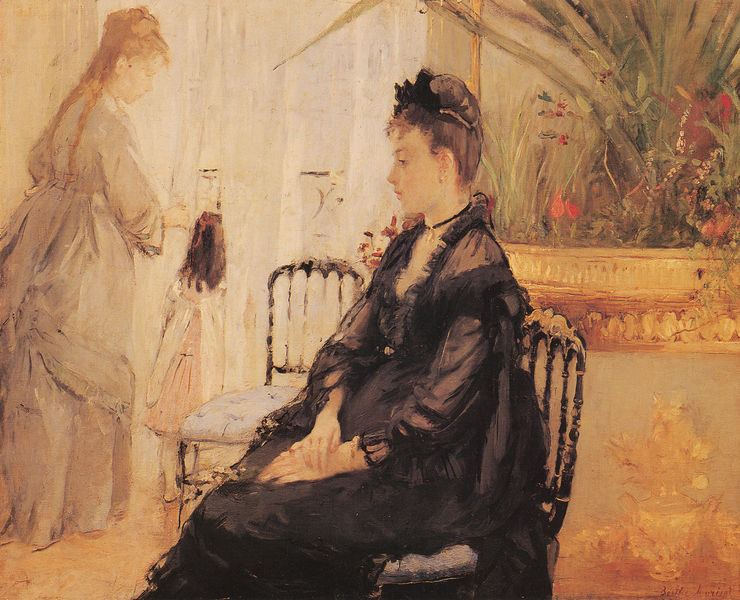
Titel: Interieur
Künstler: Berthe Morisot
Institution: Privatsammlung
Schlagwörter: blau, dunkel, gemälde, schatten, weiß, aquarell, frauen, gelb, grün, impressionismus, mädchen, ocker, sitzen, ausschnitt, blume, blumen, braun, degas, fenster, frau, frisur, grau, haar, hell, hut, kleid, kleider, licht, ohrring, orange, paris, profil, raum, renoir, schmuck, schwarz, stuhl, stühle, tür, zimmer, blick, dame, gras, haus, rot, schleier, beige, expressionismus, haube, ornament, schleife, arme, barock, dienerin, falten, kleidung, rahmen, spitze, stehen, tod, tot, trauer, ärmel, bild, bildnis, goldrahmen, holzstuhl, hände, innenraum, portrait, porträt, vorhang, öl, gräser, gitter, sonne, boden, gold, haare, interieur, sessel, sitzend, stehend, stoff, stoffe, innen, kind, nachthemd, spitzen, pflanze, pflanzen, locken, rokoko, rosa, traurig, vornehm, kinder, vase, balkon, schürze, dutt, bilderrahmen, lehne, zwei, tüll, zöpfe, kette, leer, klein, haarband, ölgemälde, kissen, gardine, polster, vorhänge, witwe, zopf, monet, ornamente, sitzt, stuhllehne, manet, geländer, menzel, palme, hochsteckfrisur, junge frau, couch, rüsche, rüschen, schoß, gemach, schwanger, satin, tusche, nature morte, amme, draußen, steht, noir, elend, durchsichtig, chaise, balkontür, femme, interieru, fenetre, fleurs, mort, peinture, streben, wittwe, robe, avantgarde, enfant, fille, boudoir, esquisse, trauerkleidung, nachtkleid, cassatt, kindermädchen, bouquet, impressioniste, ankleidung, fillette, stuh, impressionnisme, tableau, coiffure, art, famille, balkonfenster, berthe morisot, gitterstuhl, menzl, mezel, morisot, sitzt sitzen, trauergewand, trauerkleid, nourrice, eitempera, servante, deuil, schwarze dame, mary cassatt